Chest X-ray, AP view. Patient: 7 years old, sex M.
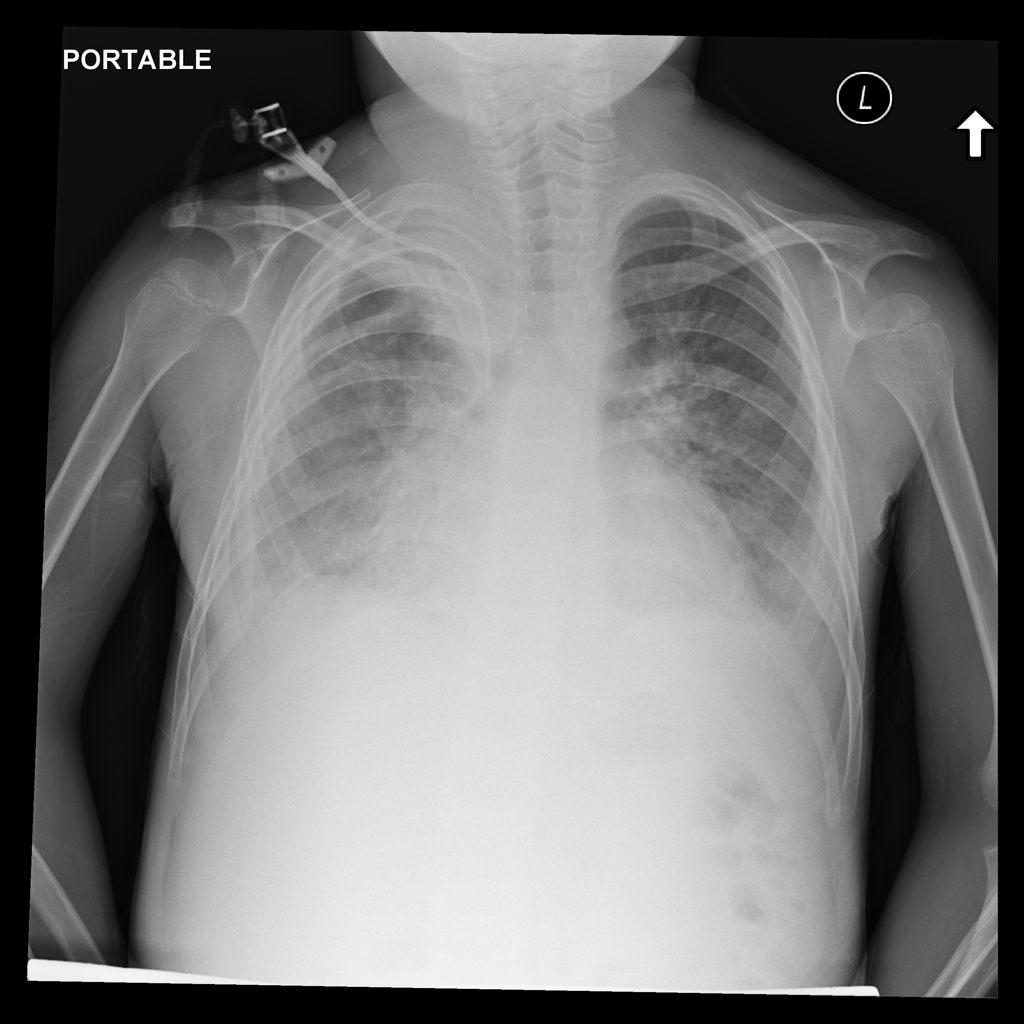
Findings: Cardiomegaly, Consolidation, Effusion, Mass, Nodule, Pleural_Thickening